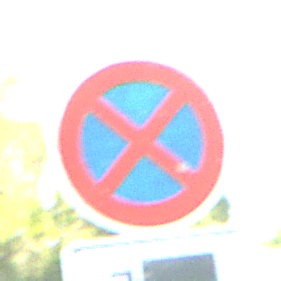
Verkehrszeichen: AbsolutesHalteverbot
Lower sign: MehrspurigeFahrzeugeFrei3
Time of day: SunriseSunset
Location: Outdoor (Suburban)
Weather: PartlyCloudy
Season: NotSpecified
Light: Natural